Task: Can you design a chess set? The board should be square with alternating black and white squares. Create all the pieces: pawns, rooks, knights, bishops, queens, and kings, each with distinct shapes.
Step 487:
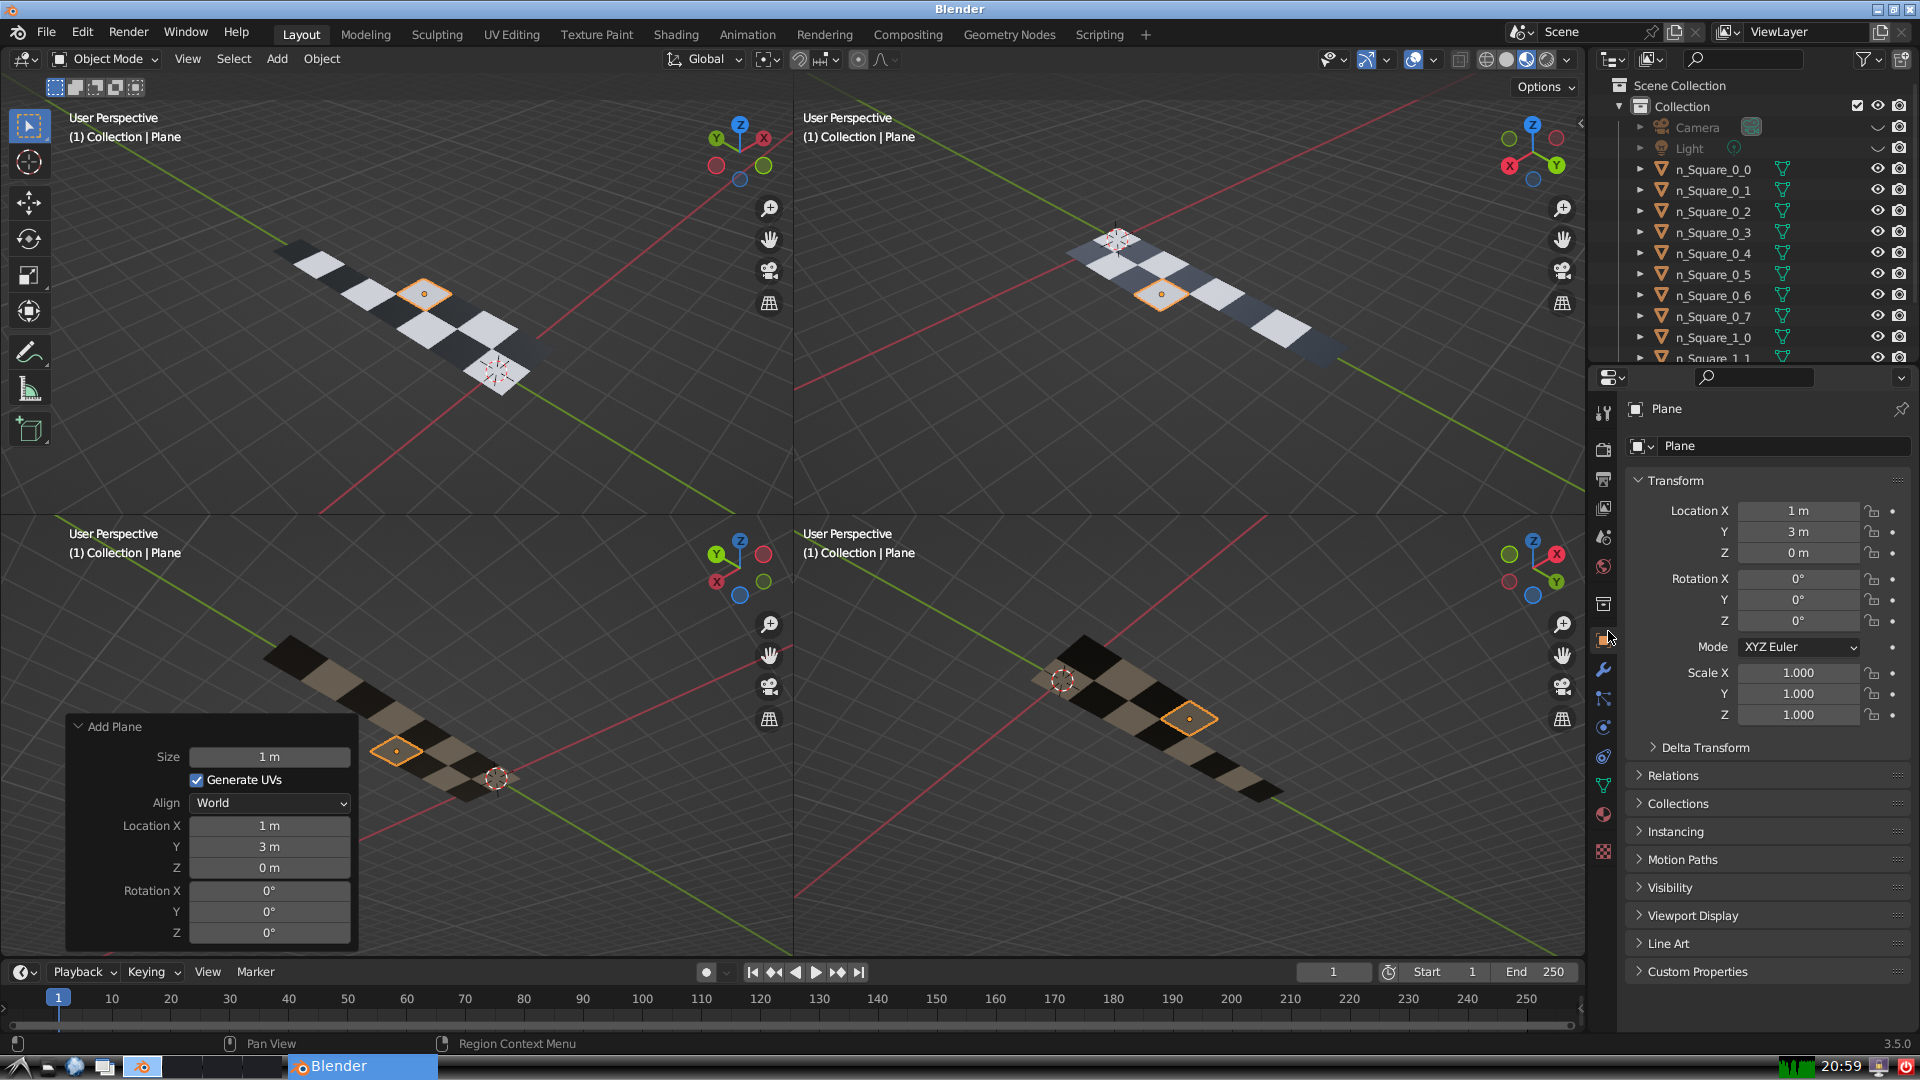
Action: {"mouse_move": [1732, 445]}